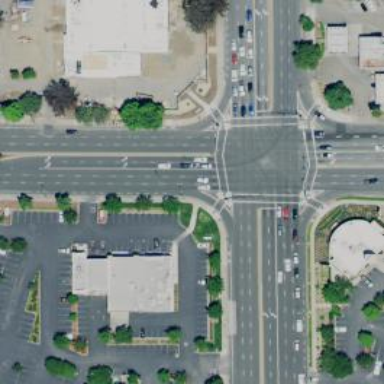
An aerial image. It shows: Crossing with marked lines on the road.